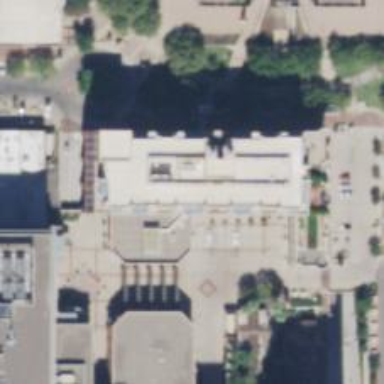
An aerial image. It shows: Public building.